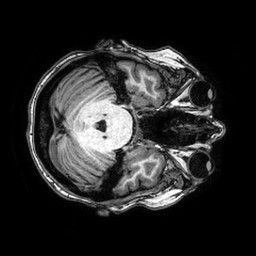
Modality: T1w
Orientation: axial
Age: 64
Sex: female
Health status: healthy